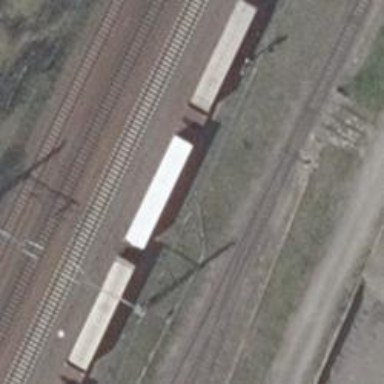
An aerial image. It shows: Railway switch.